Question: I'm looking for an algorithm to test whether or not a polygon is 'strictly' simple. Usually the test involves checking for intersection between any of the polygon segments. But here, since I want to check for cases that don't always fall under edge-edge intersection, I'm not too sure what to look for.
In the above image, B C and D aren't simple polygons, but only D would fail the intersection test. My terminology (in terms of strictly simple) may be a little off as well, but I think the picture illustrates what I mean.
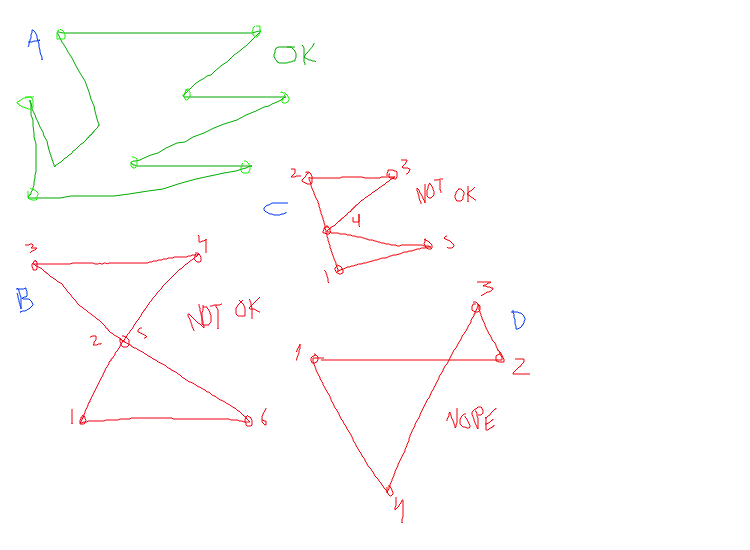
Answer: Say two lines do intersect if they have at least a common point.
Take one edge and count the intersections with any other edges. If it has
- -
So in my opinion, your worries are ill-founded:
> But here, since I want to check for cases that don't always fall under edge-edge intersection [...]
This approach works here too.